Question: This is the image I want to create, however, it should have three legends corresponding to the bars.

This is the code:
'''
import numpy as np
import matplotlib.pyplot as plt
x=[1,2,3]
y=[399,499,100]
LABELS = ["node0", "node1", "failed"]
cr = ['g','r','b']
fig,ax = plt.subplots()
ax.bar(x,y,align='center',color=cr, Label='txed, rxed, failed')
plt.xticks(x, LABELS)
plt.legend()
plt.show()
'''
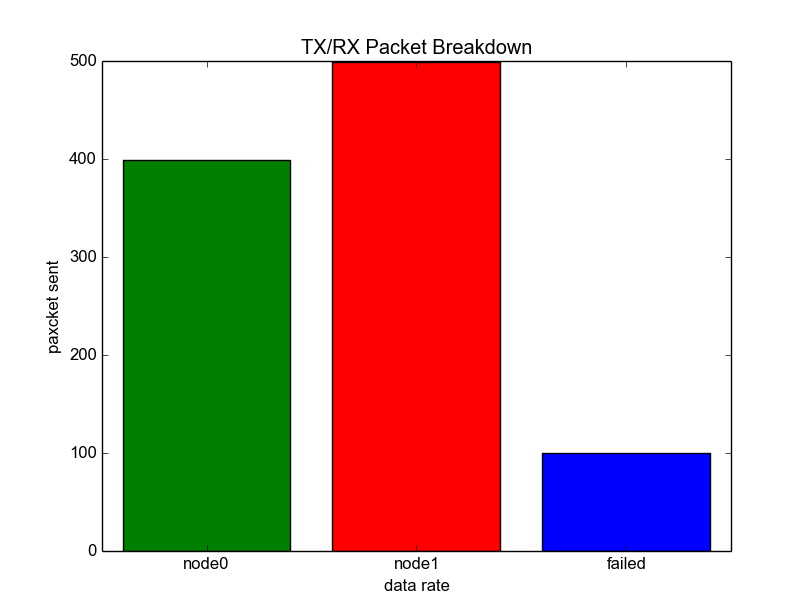
Answer: I think you should plot the bars each one at a time:
'''
import numpy as np
import matplotlib.pyplot as plt
x=[1,2,3]
y=[399,499,100]
LABELS = ["node0", "node1", "failed"]
LEGENDS=['txed', 'rxed', 'failed']
cr = ['g','r','b']
fig,ax = plt.subplots()
for i in range(len(x)):
ax.bar(x[i],y[i],align='center',color=cr[i], label=LEGENDS[i])
plt.xticks(x, LABELS)
plt.legend()
plt.show()
'''